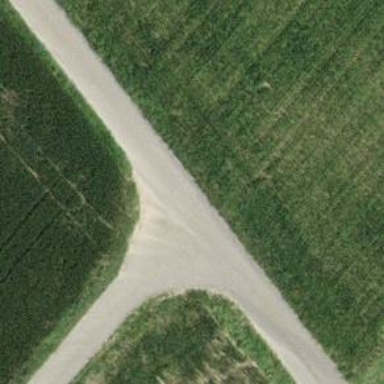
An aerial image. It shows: Well-maintained track road of grade 1.